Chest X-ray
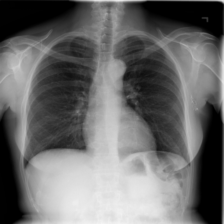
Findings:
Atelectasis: negative
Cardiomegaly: negative
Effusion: negative
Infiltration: negative
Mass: negative
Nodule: negative
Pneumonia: negative
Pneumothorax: negative
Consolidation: negative
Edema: negative
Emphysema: negative
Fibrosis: negative
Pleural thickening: negative
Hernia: negative